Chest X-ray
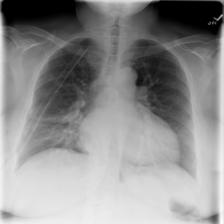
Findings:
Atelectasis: negative
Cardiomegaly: negative
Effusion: negative
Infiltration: positive
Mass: negative
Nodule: negative
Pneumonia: negative
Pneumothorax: negative
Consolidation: negative
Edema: negative
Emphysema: negative
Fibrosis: negative
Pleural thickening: negative
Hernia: negative